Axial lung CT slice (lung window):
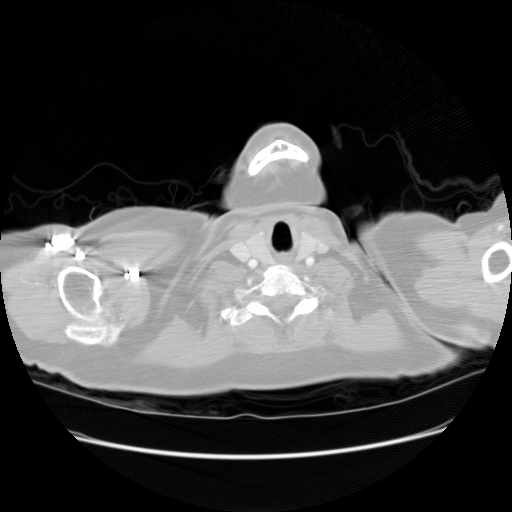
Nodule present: no